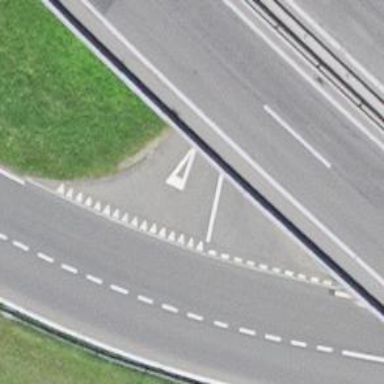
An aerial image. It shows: Road with "give way" sign.